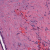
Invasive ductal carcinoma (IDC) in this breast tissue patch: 0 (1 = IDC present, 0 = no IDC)